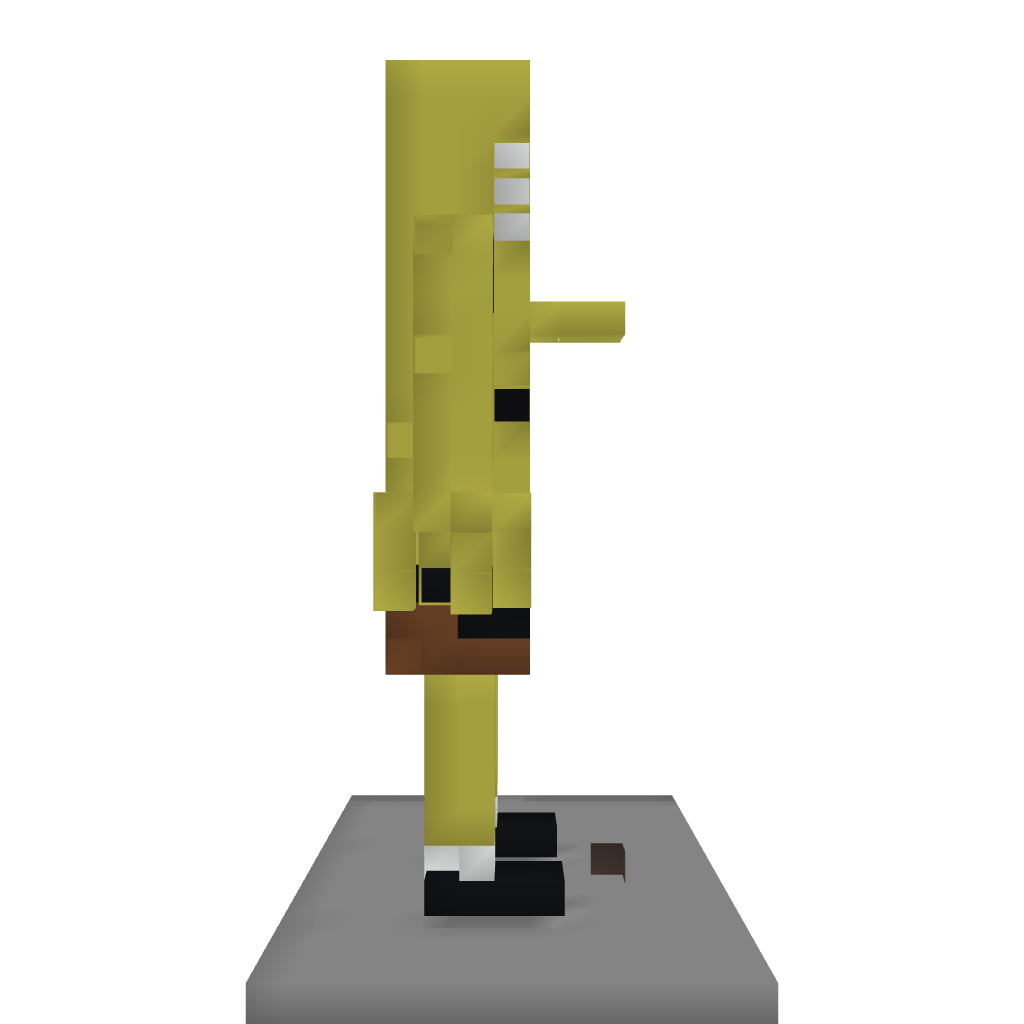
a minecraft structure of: SpongeBob SquarePants